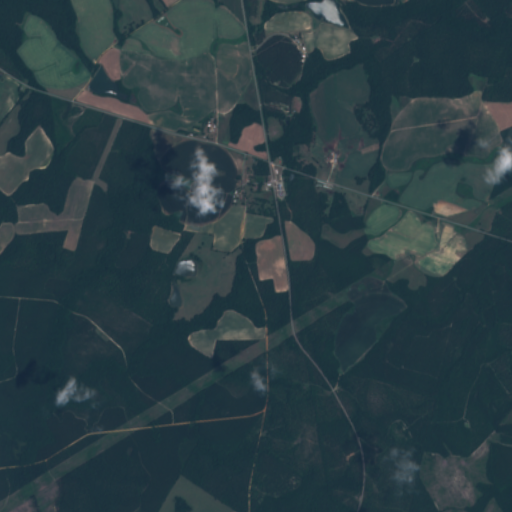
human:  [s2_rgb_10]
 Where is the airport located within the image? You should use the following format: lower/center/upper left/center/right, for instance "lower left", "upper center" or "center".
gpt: There is no airport in the image.